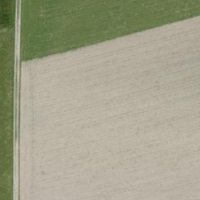
EUNIS habitat code: 52
Species observed at this site:
Grus grus